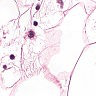
Metastatic tissue present: no